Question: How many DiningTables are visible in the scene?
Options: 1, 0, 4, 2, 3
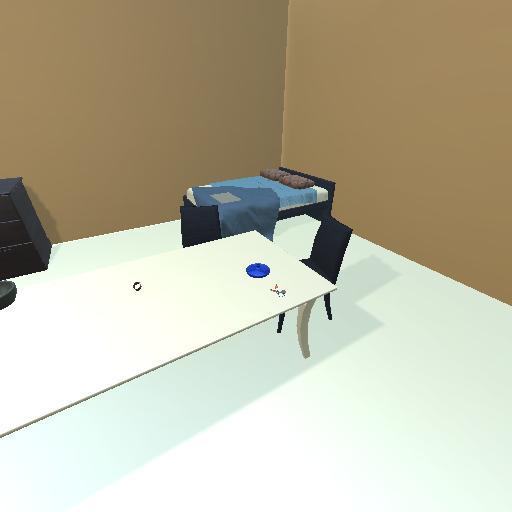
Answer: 1